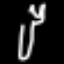
Label: fork